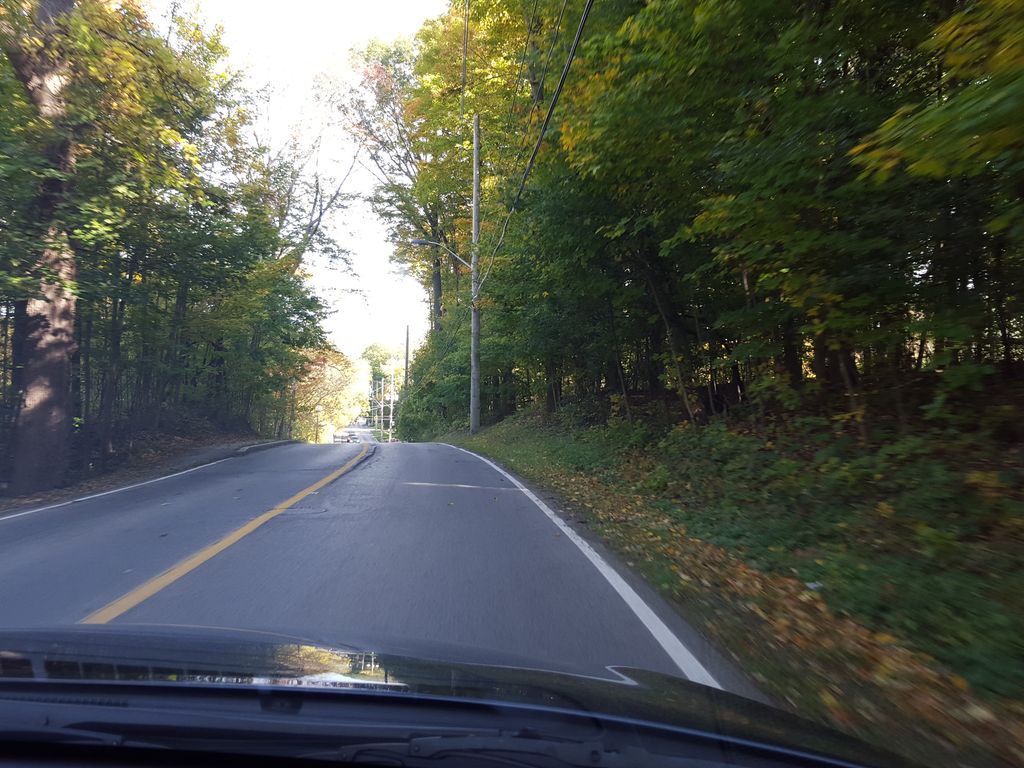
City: hamilton